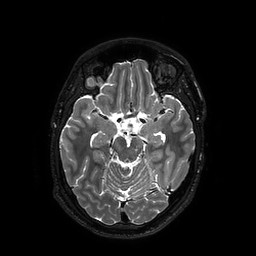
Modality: T2w
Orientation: coronal
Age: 21
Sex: male
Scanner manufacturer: philips
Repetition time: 2.5 s
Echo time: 0.331 s